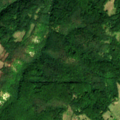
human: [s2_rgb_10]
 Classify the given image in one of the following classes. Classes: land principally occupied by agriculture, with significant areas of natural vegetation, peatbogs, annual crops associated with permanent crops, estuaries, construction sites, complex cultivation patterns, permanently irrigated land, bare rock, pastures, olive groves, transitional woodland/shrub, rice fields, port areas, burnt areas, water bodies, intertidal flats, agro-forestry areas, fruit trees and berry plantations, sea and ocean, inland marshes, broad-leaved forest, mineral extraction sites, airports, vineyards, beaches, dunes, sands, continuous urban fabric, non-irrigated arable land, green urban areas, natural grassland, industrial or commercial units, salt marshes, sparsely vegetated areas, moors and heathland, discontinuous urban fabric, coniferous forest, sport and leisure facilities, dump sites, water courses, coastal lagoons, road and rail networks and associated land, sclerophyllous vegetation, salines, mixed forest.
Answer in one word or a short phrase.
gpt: land principally occupied by agriculture, with significant areas of natural vegetation, broad-leaved forest